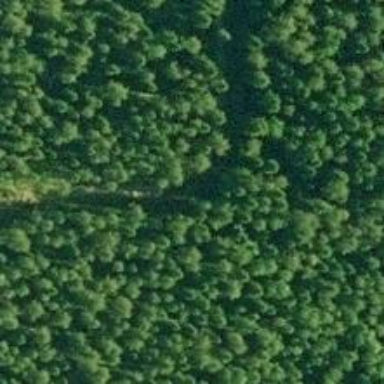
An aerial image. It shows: Path.